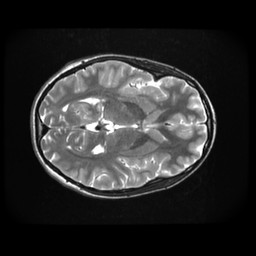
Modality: T2w
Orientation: axial
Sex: male
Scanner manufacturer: ge
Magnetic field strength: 3 T
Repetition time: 5 s
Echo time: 0.101 s